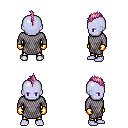
a pixel art fantasy rpg character, male body template, dark elf, purple skin, chain mail, gold greaves, pink mohawk hairstyle, gold gloves, four views (front, back, left, right), 2x2 character sprite sheet, small pixel art, hard edges, no anti-aliasing